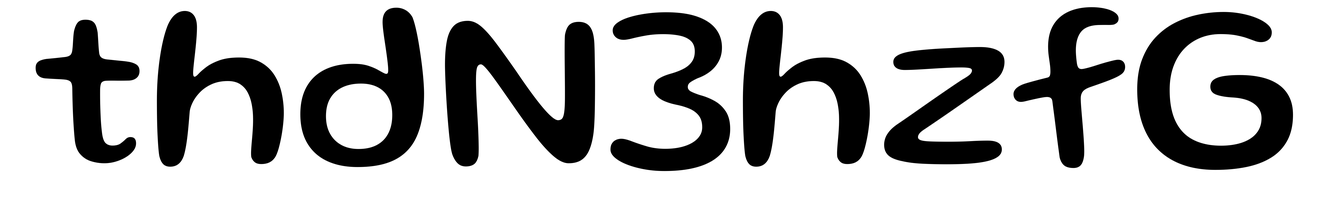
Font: Gluten_Regular